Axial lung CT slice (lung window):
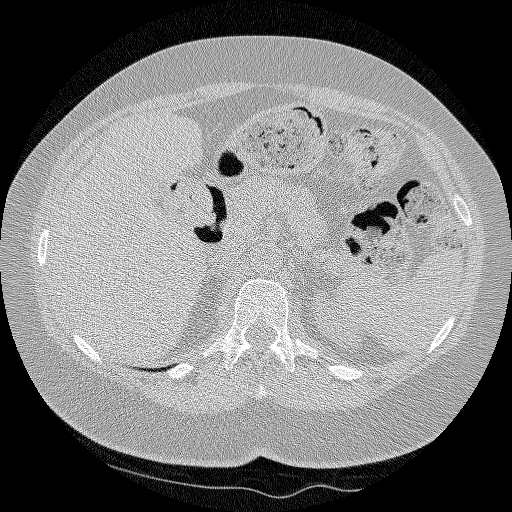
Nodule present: no